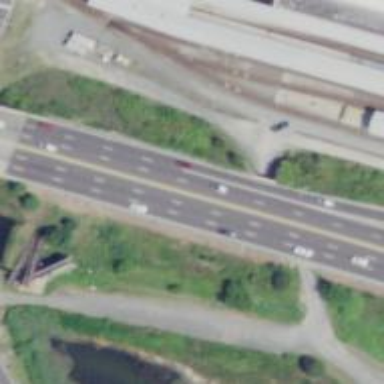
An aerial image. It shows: Urban freeway or expressway with asphalt surface.